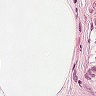
Metastatic tissue present: no